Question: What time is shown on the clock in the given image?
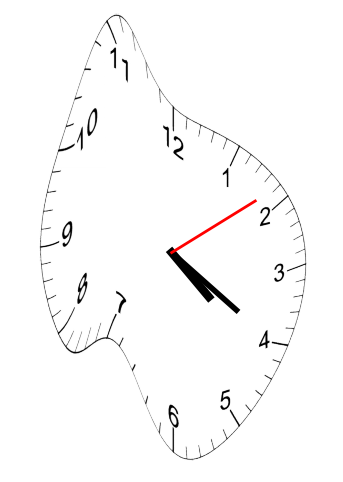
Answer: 04:20:09